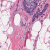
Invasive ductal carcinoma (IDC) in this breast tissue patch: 0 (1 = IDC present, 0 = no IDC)